Interaction volume radius: 5 \u00c5
Interaction volume height: 30 \u00c5
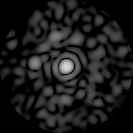
Disorder parameter: 0.8067